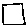
Label: square